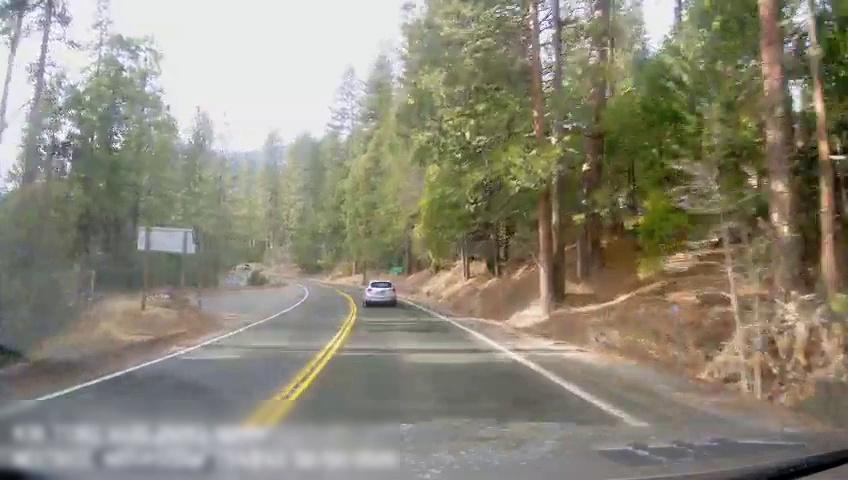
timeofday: Day
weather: Sunny
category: Drivable Space
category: Vehicles | Car
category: Lanes | Opposite Lane
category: Lanes | Current Lane
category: Lanes | Current Lane
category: Lanes | Current Lane